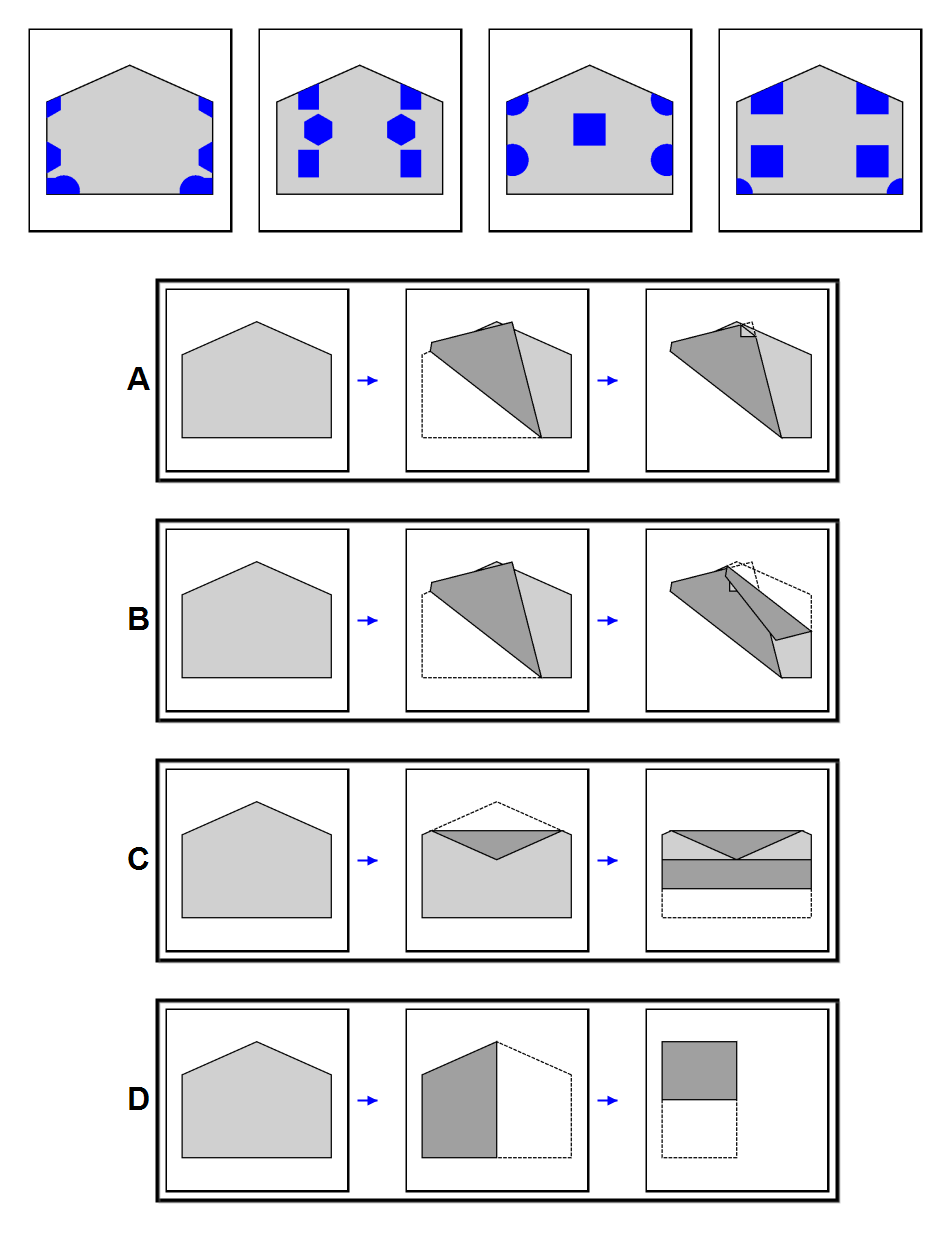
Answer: D